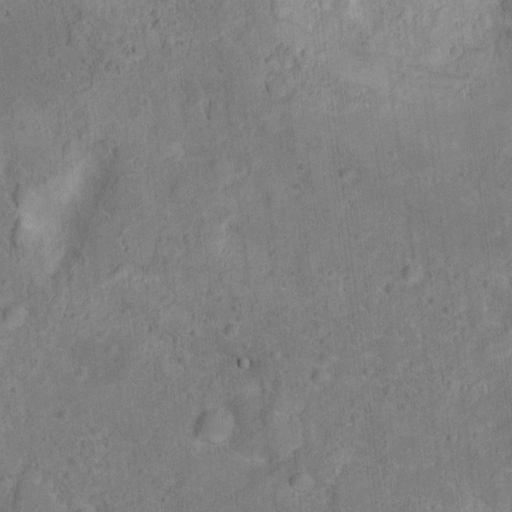
Classes present: Background